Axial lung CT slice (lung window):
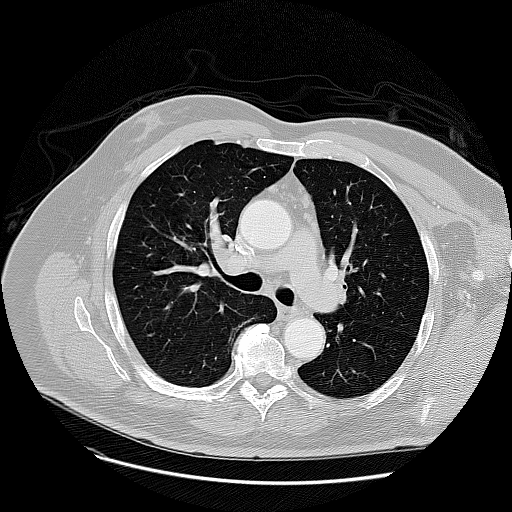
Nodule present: no